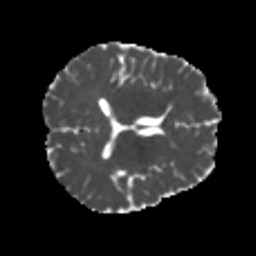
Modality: MD
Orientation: axial
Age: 25
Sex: male
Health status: healthy
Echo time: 0.074 s